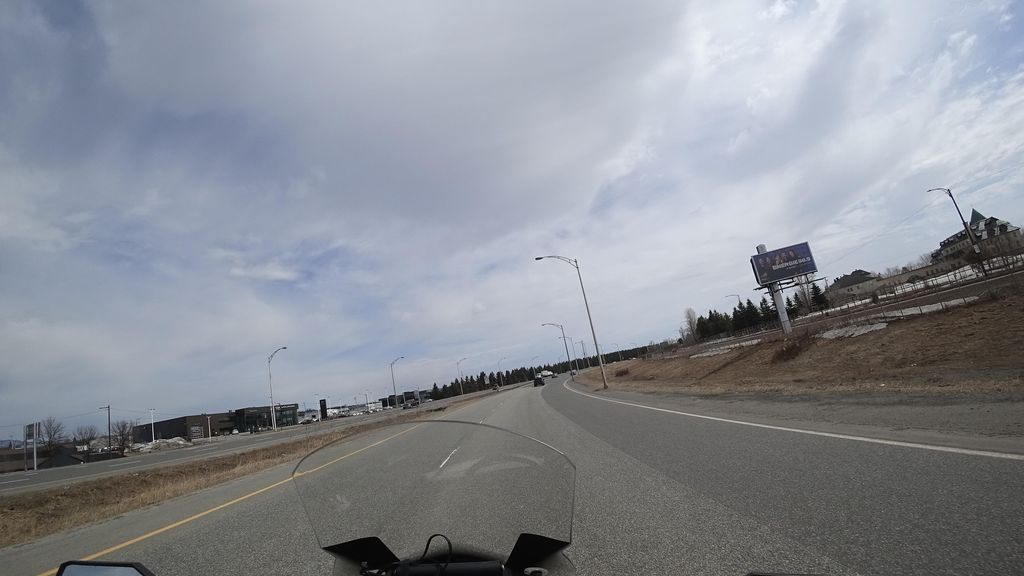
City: quebec_city